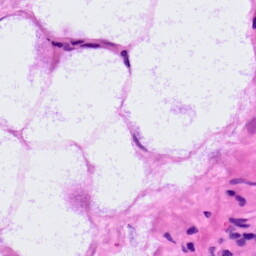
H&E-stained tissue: LymphNode